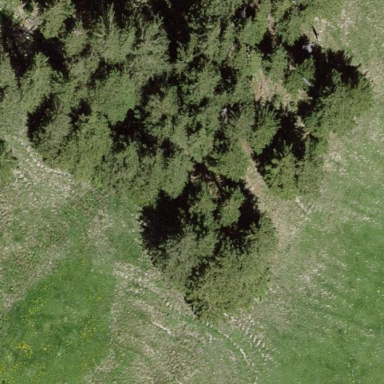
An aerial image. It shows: Woodland with needle-leaved trees.